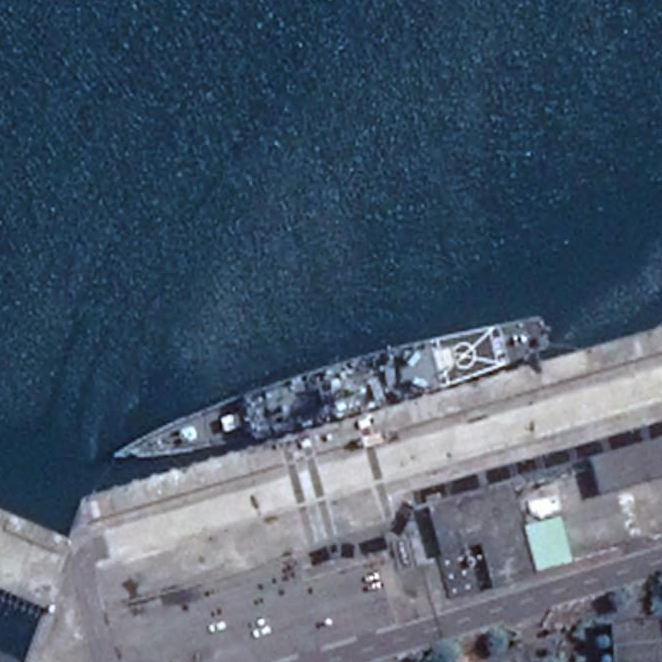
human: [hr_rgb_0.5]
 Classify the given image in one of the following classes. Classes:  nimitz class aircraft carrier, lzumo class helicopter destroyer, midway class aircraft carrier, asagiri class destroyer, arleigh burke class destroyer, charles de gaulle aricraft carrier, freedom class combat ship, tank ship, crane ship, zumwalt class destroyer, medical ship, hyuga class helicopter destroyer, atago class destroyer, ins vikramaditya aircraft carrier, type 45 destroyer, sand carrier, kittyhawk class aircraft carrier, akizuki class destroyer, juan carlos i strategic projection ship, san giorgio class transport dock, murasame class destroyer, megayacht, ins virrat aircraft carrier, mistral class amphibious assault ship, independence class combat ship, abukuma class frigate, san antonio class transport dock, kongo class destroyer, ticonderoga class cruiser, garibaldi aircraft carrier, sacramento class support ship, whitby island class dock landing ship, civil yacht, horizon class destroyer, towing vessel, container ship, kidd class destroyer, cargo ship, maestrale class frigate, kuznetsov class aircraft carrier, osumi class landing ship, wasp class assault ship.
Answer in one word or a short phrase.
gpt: Kidd class destroyer